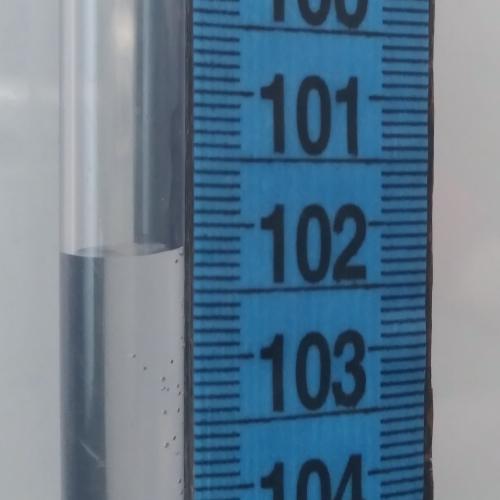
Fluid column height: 102.2 cm